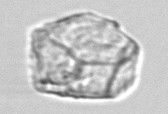
Label: detritus_transparent